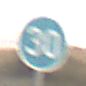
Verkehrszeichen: VorgeschriebeneMindestgeschwindigkeit
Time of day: SunriseSunset
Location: Outdoor (RoadRail)
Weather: PartlyCloudy
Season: NotSpecified
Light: Natural